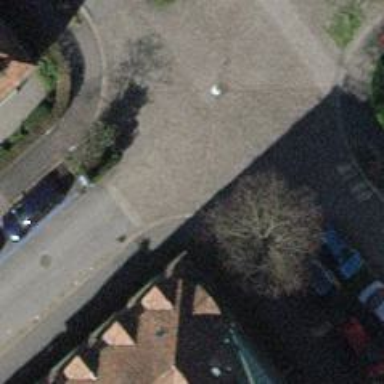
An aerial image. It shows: Asphalt road in living street with sidewalks on both sides.